Field crop: tomato
Growth stage: 1
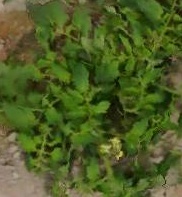
Species: tomato